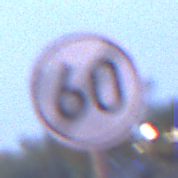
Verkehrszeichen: EndeGeschwindigkeit60
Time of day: Night
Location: Outdoor (Urban)
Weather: PartlyCloudy
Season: NotSpecified
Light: Artificial